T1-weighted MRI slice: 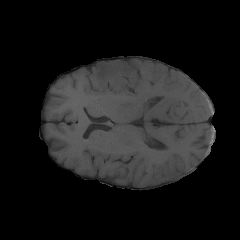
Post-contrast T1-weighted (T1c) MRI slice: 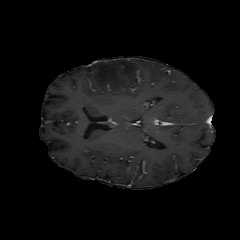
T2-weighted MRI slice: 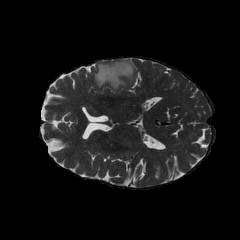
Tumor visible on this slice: yes